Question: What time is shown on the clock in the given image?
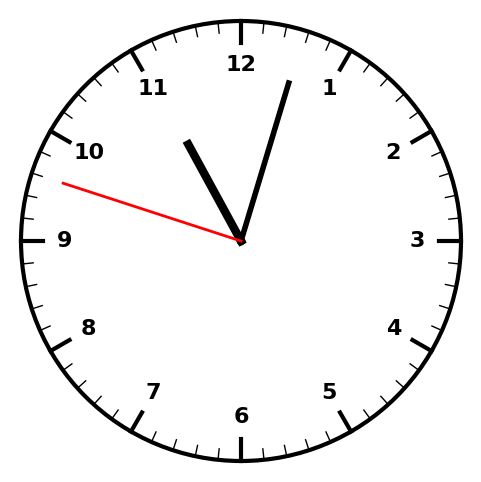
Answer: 11:02:48